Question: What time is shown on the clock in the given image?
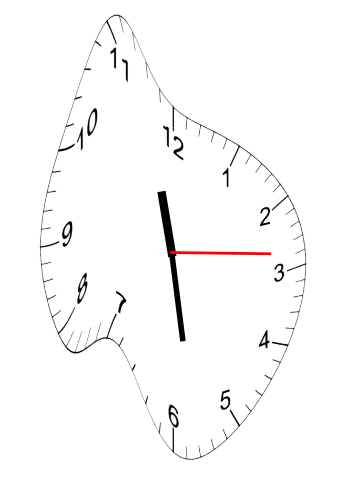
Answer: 11:28:14